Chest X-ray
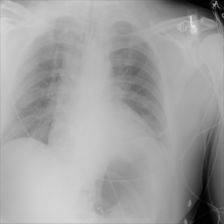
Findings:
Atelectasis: positive
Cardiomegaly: negative
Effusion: negative
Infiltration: negative
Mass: negative
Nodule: negative
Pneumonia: negative
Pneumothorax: negative
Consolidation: negative
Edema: negative
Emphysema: negative
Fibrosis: negative
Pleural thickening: negative
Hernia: negative